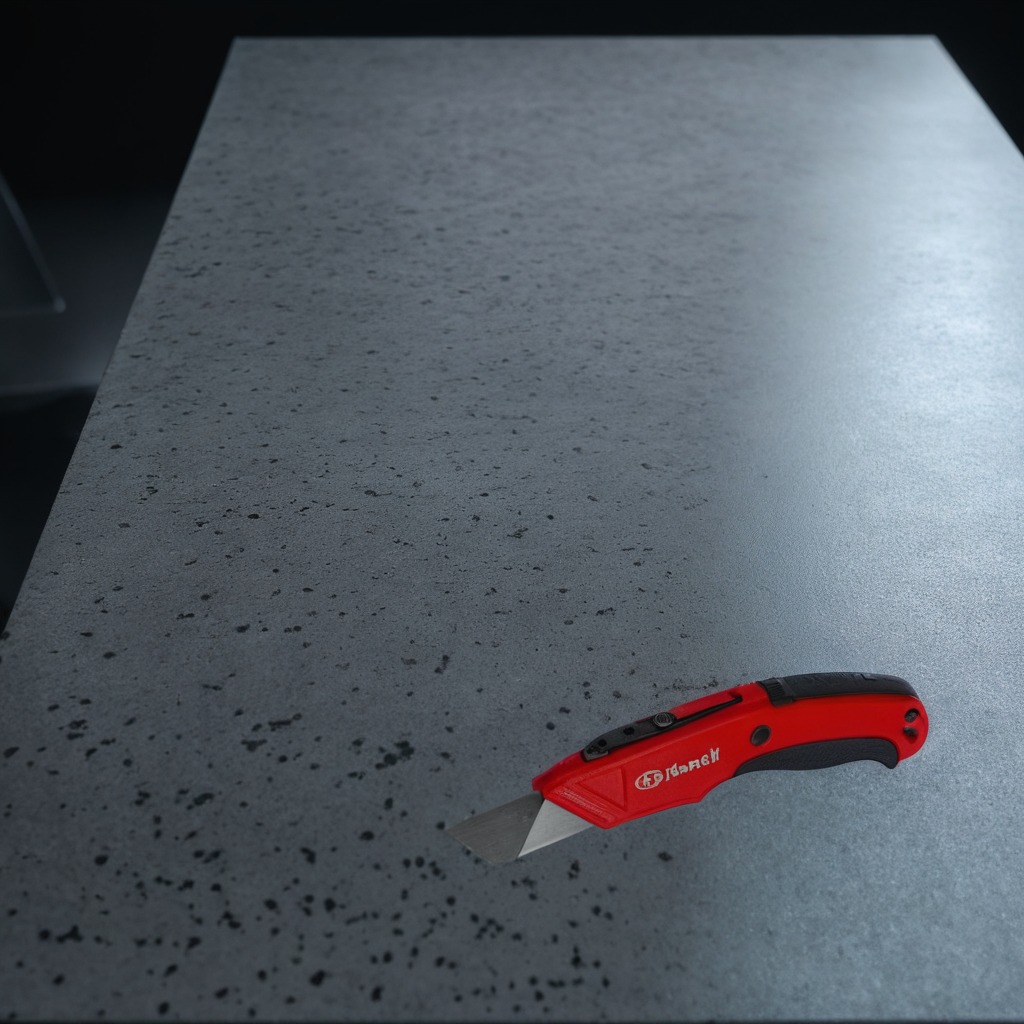
A utility knife lies on a clean granite table inside a workshop at night dim ambient light soft shadows worn but